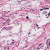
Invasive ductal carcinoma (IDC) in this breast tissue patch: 1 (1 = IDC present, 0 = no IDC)